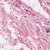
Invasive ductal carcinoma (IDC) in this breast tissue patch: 0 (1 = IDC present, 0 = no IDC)